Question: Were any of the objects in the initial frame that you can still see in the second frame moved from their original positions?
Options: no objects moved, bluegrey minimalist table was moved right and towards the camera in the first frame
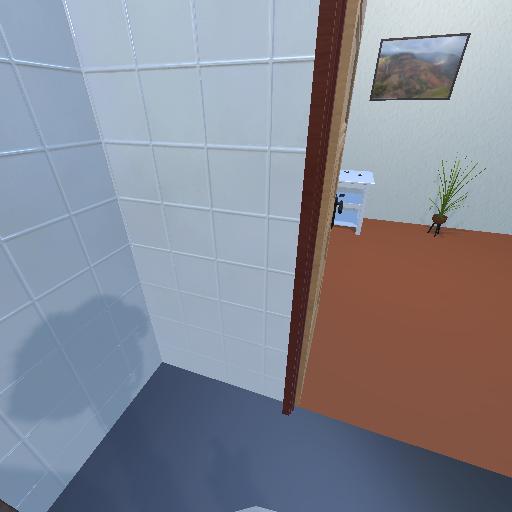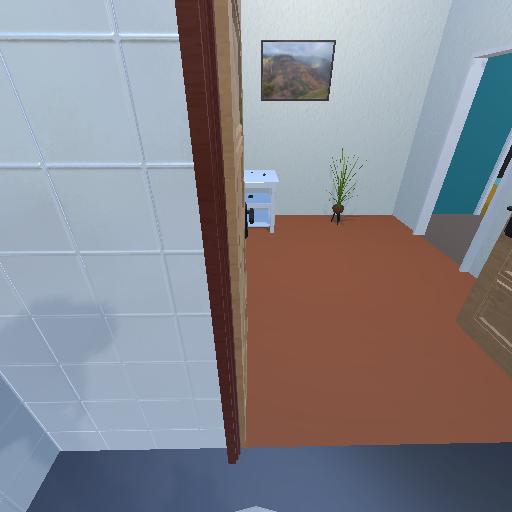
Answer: no objects moved